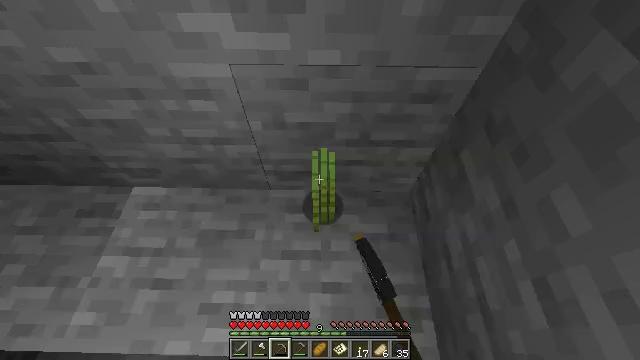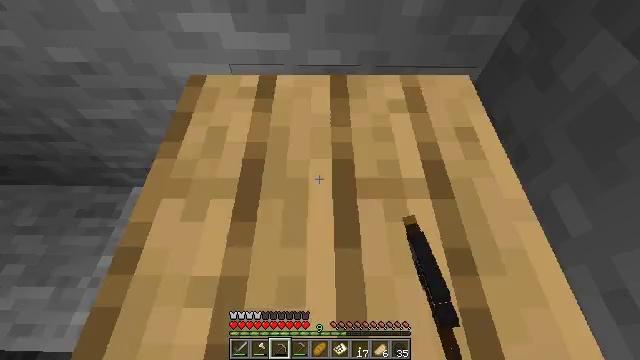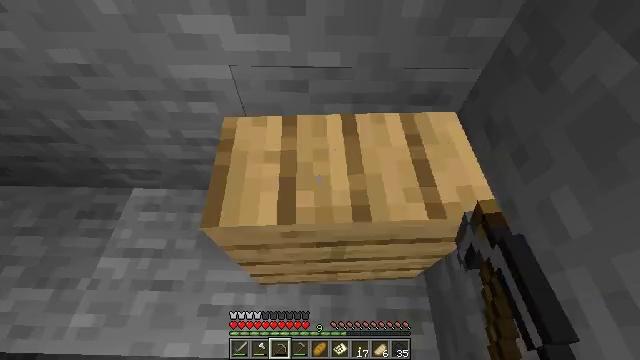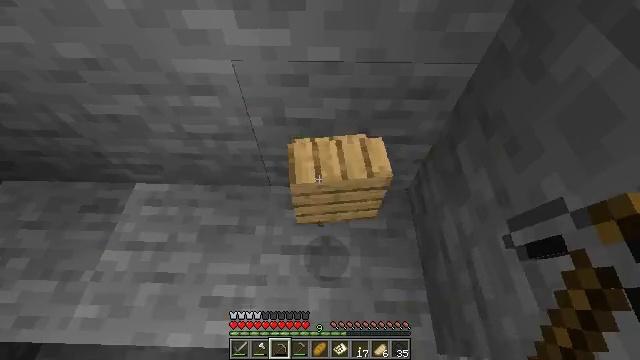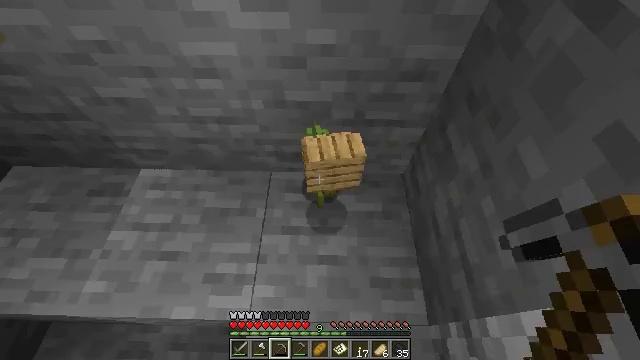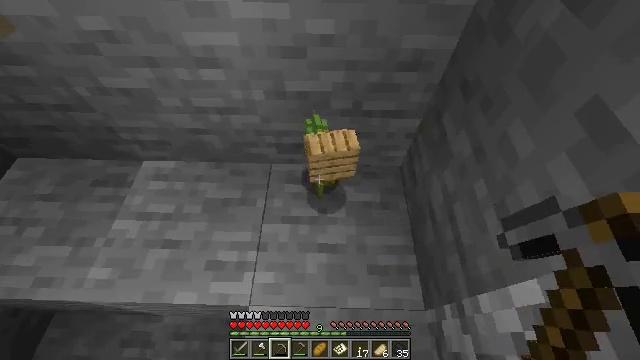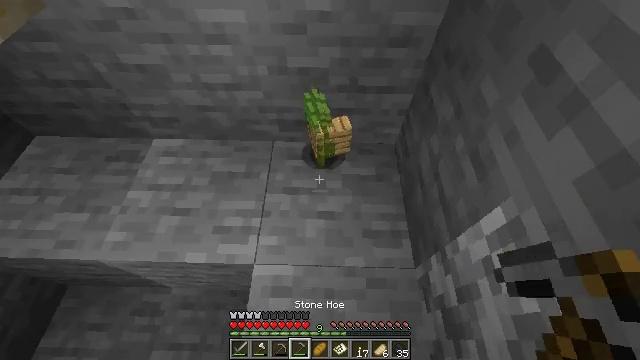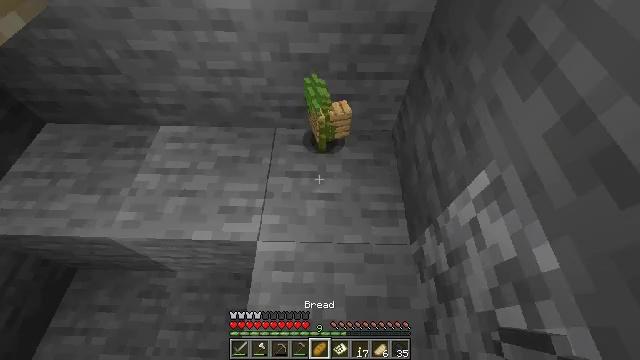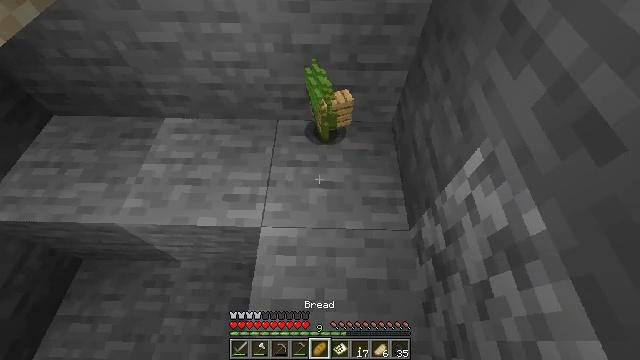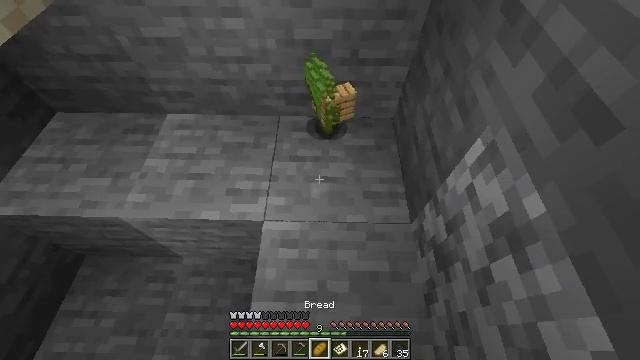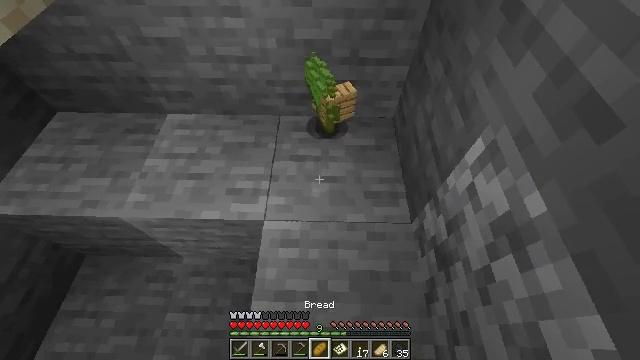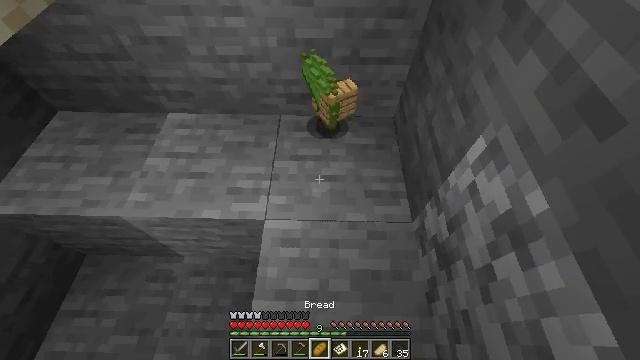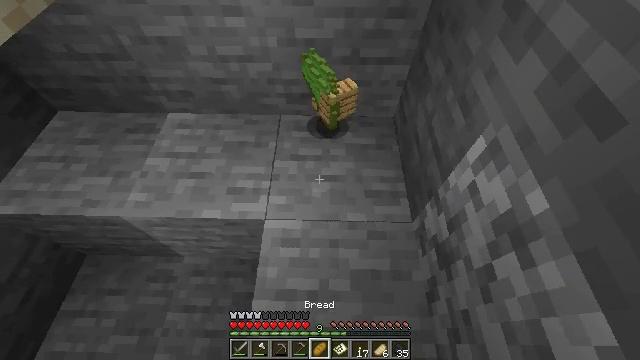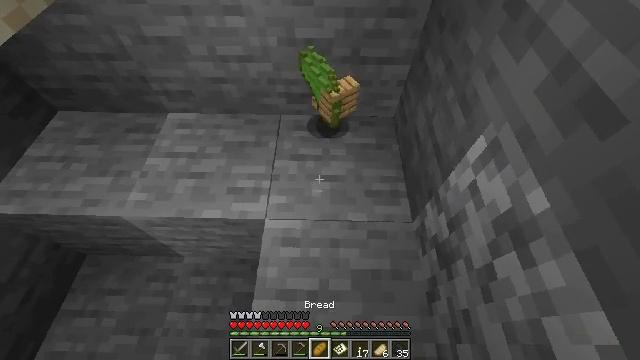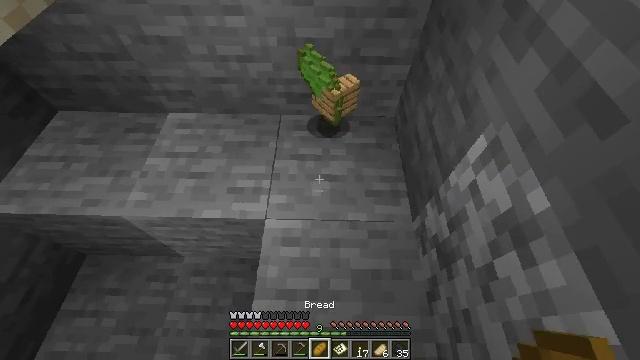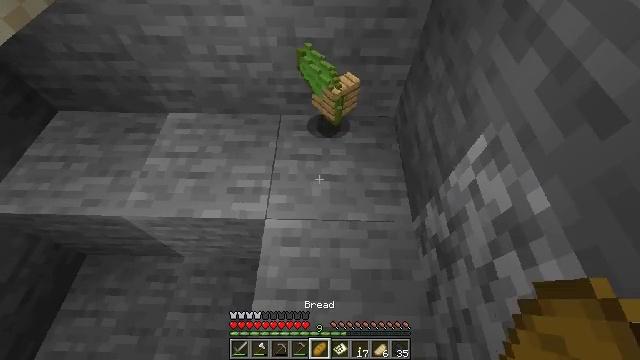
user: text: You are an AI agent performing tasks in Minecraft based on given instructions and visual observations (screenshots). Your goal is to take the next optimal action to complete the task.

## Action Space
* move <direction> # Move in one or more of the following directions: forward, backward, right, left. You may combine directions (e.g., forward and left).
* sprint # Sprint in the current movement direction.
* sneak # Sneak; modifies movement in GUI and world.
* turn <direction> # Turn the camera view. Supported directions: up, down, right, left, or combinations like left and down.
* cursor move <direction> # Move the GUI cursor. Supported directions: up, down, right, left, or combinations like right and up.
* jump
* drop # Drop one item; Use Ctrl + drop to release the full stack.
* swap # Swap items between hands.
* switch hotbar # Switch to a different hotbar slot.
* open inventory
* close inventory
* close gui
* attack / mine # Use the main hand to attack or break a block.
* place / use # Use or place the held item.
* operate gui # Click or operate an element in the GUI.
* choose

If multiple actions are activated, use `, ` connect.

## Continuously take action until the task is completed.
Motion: motion action
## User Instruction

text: Drop a dandelion.
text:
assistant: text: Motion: open inventory
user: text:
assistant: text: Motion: no_op
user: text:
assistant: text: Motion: move back
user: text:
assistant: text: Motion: move back
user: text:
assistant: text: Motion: move back
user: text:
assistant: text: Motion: move back
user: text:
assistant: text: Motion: no_op
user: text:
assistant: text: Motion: no_op
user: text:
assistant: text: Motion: no_op
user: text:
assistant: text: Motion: no_op
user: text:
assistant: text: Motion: no_op
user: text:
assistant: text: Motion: no_op
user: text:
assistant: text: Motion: no_op
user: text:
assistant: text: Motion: no_op
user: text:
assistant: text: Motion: no_op
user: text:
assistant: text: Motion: no_op
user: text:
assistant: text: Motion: no_op
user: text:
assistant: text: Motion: no_op
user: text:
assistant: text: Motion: no_op
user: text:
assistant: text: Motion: no_op
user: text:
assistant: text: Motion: turn right and down
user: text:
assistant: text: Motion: turn right and down
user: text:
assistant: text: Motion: turn right, use / place
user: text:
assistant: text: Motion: use / place
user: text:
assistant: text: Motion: use / place
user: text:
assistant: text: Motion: use / place
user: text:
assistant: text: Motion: use / place
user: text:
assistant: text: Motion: use / place
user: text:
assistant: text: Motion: use / place
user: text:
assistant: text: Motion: use / place